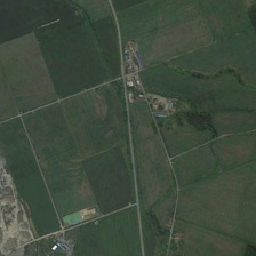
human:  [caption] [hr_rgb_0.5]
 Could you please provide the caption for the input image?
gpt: many rectangle land with ark green or moss green plants in it .

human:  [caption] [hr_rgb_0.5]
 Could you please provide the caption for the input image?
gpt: a long narrow light gray road through the farmland in it .

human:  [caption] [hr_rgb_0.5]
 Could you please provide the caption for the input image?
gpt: a long narrow road and some short narrow road through the farmland .

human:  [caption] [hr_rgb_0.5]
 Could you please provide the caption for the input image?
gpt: Some irregular brown stones are on the other side of the farmland.

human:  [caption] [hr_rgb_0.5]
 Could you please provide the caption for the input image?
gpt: There are some irregular brown stones beside the farm.